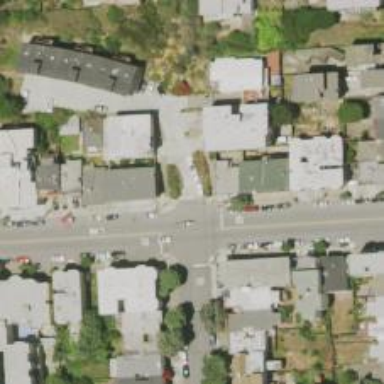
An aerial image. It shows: Residential road with separate sidewalk.